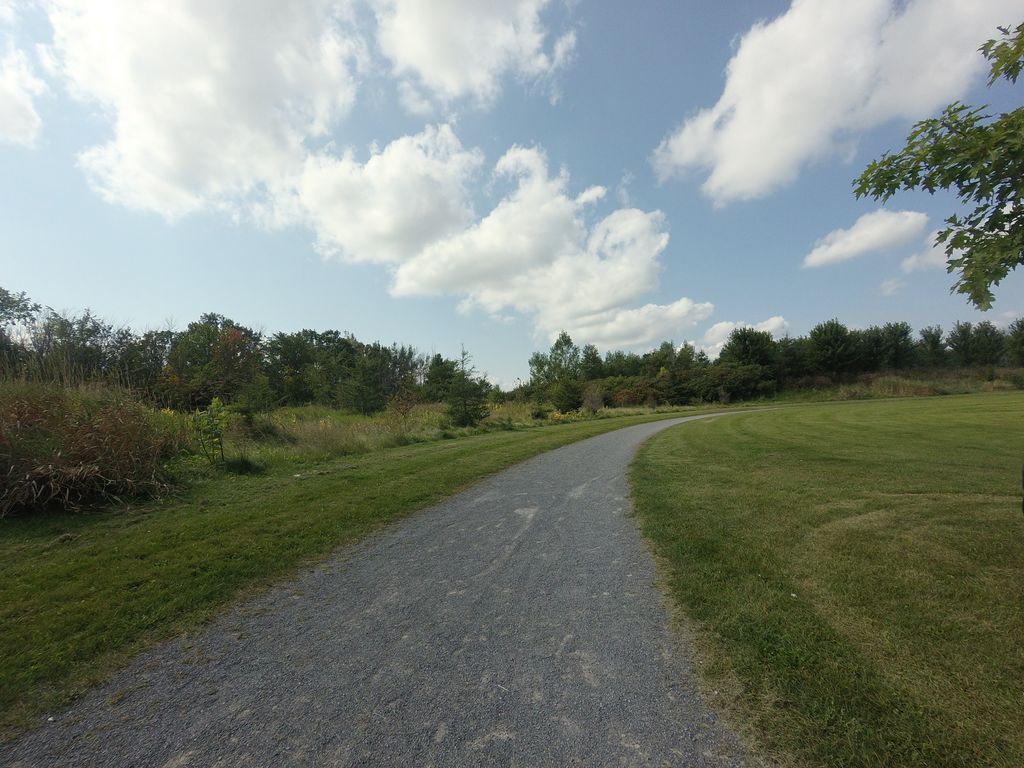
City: ottawa-gatineau